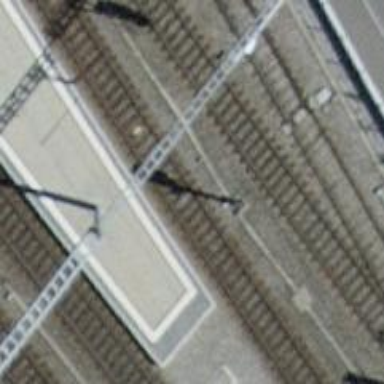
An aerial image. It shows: Railway signal.